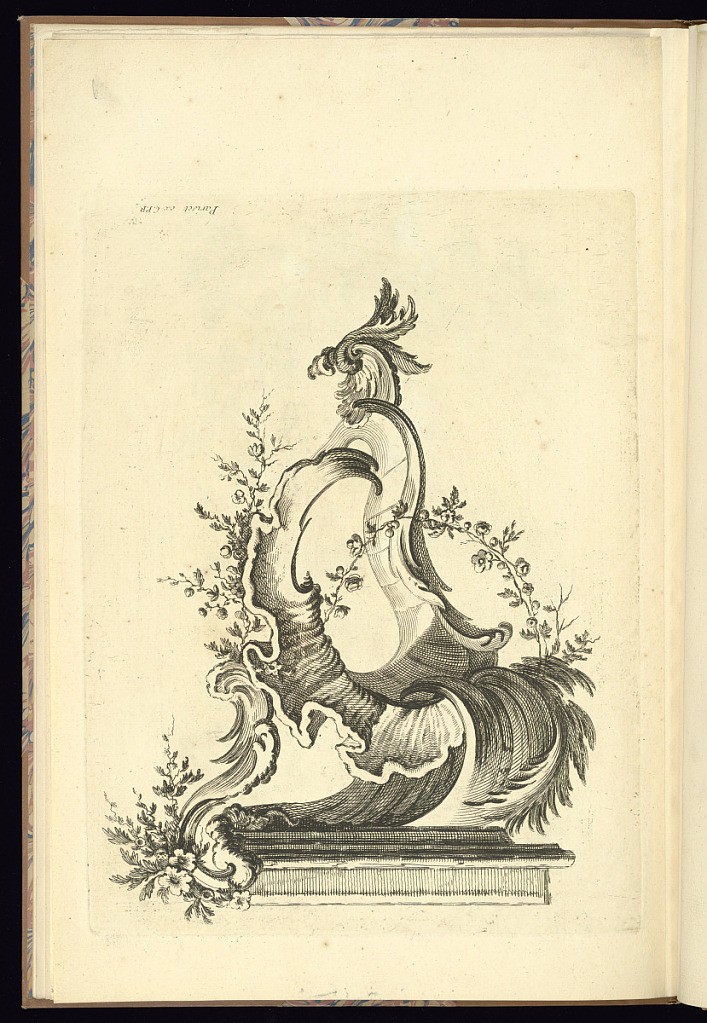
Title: Ornament Design
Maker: Alexis Peyrotte, French, 1699–1769
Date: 1740–49
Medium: Etching on laid paper
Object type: Print
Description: A design for rococo ornament or cartouche on a plinth, with scrolling leaves, shells, foliate branches, and flowers. The plate is signed.